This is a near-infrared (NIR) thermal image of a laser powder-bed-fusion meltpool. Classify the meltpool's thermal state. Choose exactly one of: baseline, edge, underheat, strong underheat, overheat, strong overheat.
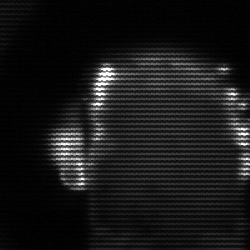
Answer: baseline